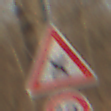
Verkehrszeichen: KreuzungOderEinmuendung
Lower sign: Geschwindigkeit10
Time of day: SunriseSunset
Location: Outdoor (Nature)
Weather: PartlyCloudy
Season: NotSpecified
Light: Natural